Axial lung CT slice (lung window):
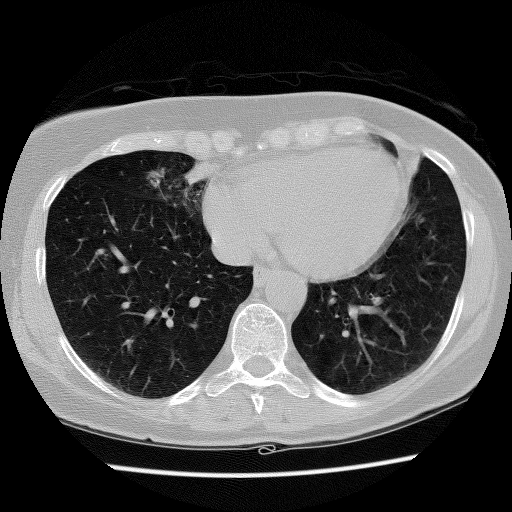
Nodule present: no